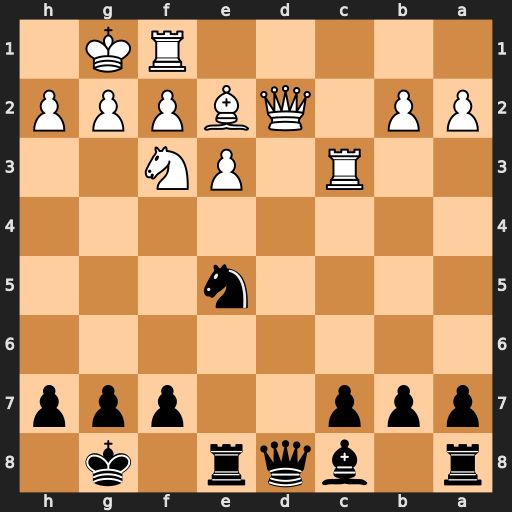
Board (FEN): r1bqr1k1/ppp2ppp/8/4n3/8/2R1PN2/PP1QBPPP/5RK1
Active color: b
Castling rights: -
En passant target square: -
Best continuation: Nxf3+ Bxf3 Qxd2